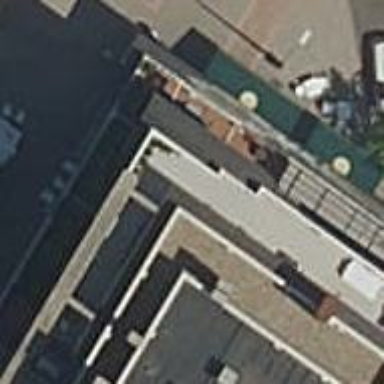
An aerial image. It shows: Pub.